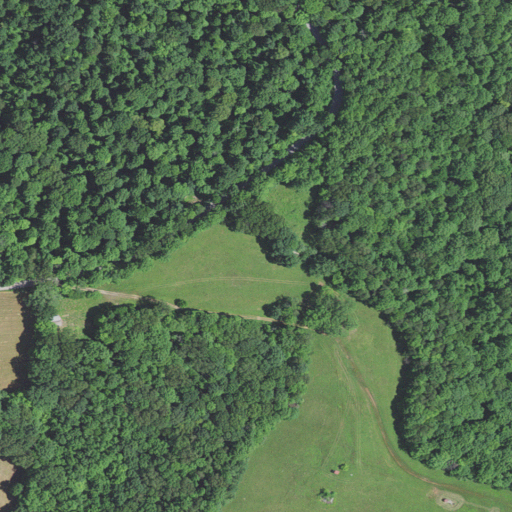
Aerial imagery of ridge(s) in West Virginia named Duckworth Ridge containing deciduous forest, open development, and pasture